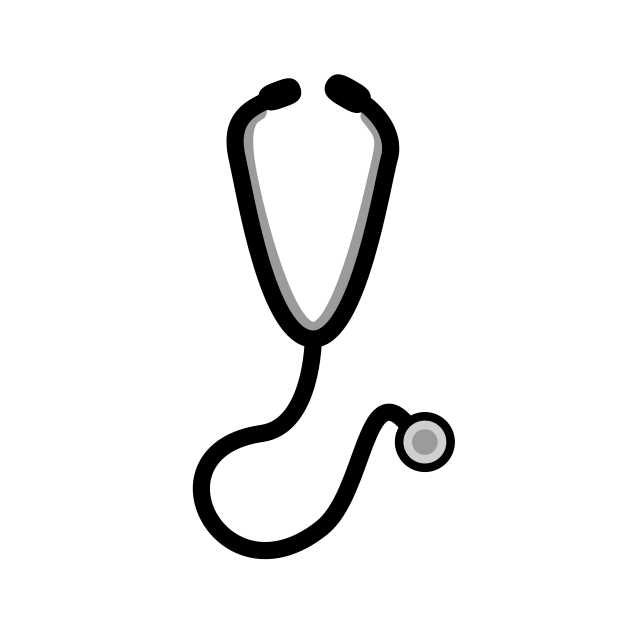
Emoji: 🩺
Name: stethoscope
Unicode: 0x1fa7a